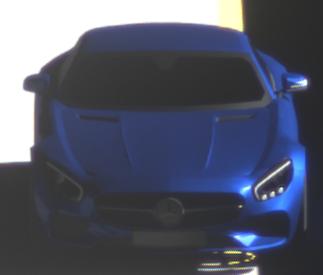
Make: Mercedes-Benz
Model: AMG GT Coupé
Detailed model: AMG GT (190) Coupé
Model produced from: 2014/10
Model produced until: 2017/01
Doors: 2
Color: blue
Road condition: dry road
Daytime: midday
Contrast: high contrast